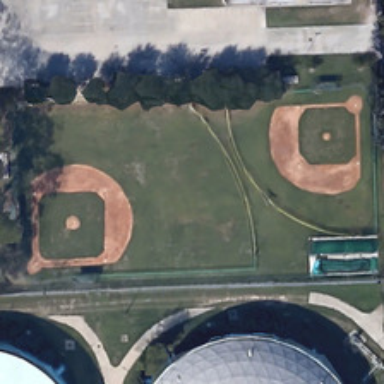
Two baseball fields are near some green trees .